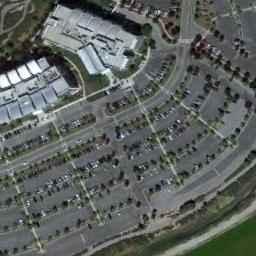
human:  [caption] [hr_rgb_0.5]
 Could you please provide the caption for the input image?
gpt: The parking lot is full of cars between buildings and grass .

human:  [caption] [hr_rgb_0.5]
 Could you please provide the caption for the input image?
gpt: The parking lot has lots of cars arranged neatly in lines and some buildings are next to the parking lot .

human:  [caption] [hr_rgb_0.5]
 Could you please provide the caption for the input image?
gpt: Seven rows of cars were parked in the parking lot .

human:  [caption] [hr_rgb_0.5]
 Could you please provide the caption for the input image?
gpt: There are many cars in the parking lot .

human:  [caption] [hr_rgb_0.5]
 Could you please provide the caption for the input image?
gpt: There are many green bushes and some cars on the parking lot .